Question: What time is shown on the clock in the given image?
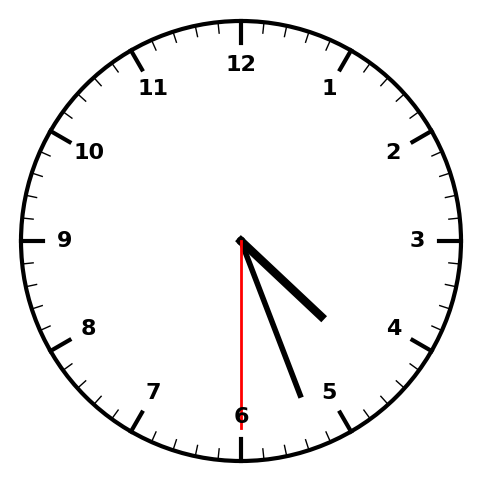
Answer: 04:26:30